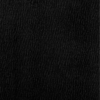
Label: dusty